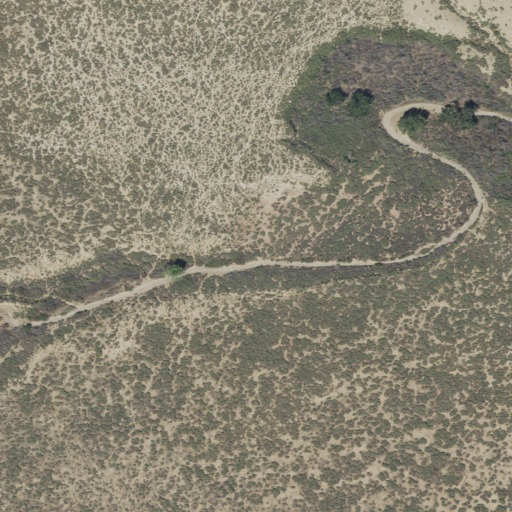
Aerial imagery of valley in Utah named Long Canyon Wash containing shrub, woody wetlands, and herbaceous wetlands